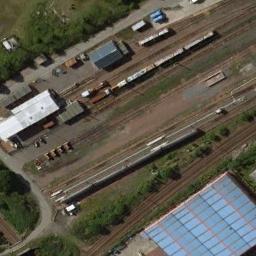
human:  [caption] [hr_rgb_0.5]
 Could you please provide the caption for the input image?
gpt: One side of the railway, there are lush trees  And the other side, there is a bare ground .

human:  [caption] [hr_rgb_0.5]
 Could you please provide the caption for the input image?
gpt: The railway is next to some trees and houses .

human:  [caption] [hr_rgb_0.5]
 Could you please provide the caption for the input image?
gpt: Several buildings of different shapes are beside the railway .

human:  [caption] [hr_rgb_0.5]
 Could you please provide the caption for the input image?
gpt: These railways have two trains on the tracks and some makeshift houses are next to the railway .

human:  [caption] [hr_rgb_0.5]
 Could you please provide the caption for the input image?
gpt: There are some buildings and green bushes beside the railway .